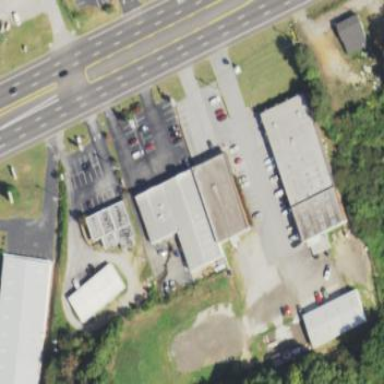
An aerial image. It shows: Retail building.